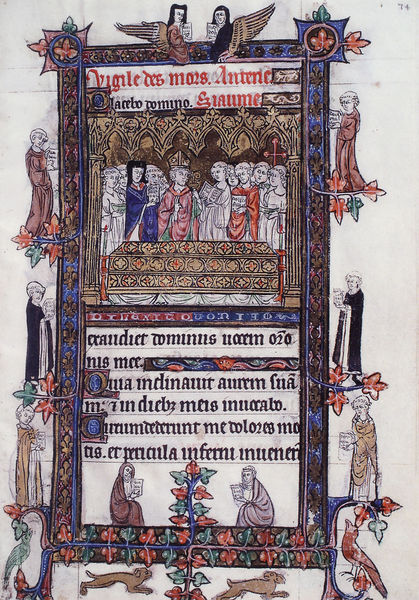
Titel: Stundenbuch, Todesfeier
Institution: Baltimore, Walters Art Museum
Schlagwörter: blau, vogel, menschen, bunt, zeichnung, hund, rot, tiere, malerei, rahmen, gold, pflanzen, gotik, engel, hase, ranken, farbig, papier, figuren, bischof, ornamente, verzierung, buch, seite, illustration, text, pergament, mittelalter, klerus, mönch, geistliche, heiliger, mönche, heilige, geistlich, lettern, latein, buchmalerei, illumination